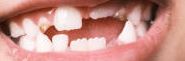
Condition: hypodontia